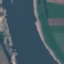
Land use / land cover class: River